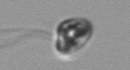
Label: flagellate_morphotype1